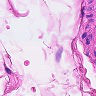
Metastatic tissue present: no